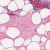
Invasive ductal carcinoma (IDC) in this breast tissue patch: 0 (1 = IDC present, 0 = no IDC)